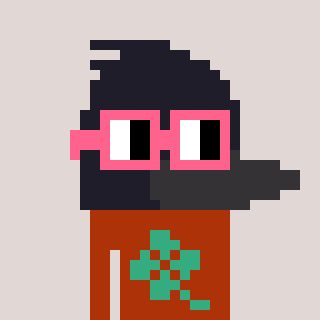
a pixel art character with square pink glasses, a raven-shaped head and a hotbrown-colored body on a warm background